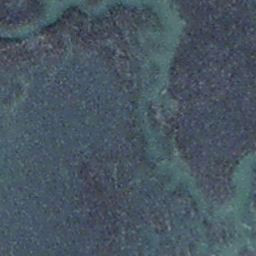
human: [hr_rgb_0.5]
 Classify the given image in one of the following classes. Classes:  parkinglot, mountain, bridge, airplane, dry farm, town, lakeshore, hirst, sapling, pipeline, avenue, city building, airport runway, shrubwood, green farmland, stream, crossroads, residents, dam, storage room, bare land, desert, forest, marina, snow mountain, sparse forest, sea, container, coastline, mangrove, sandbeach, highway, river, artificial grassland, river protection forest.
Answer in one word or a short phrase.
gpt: stream